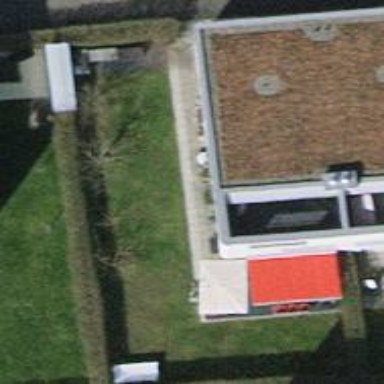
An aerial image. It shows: Terrace building.